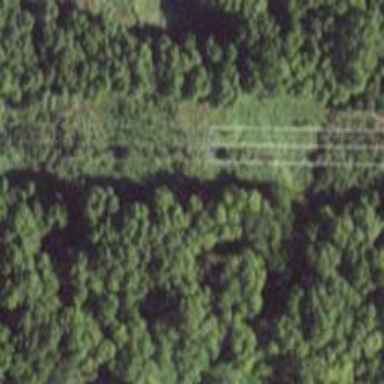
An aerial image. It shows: H-frame designed tower for power lines.